Question: According to <URL>
> A GPS receiver must be locked on to the signal of at least three satellites to calculate a 2D position (latitude and longitude) and track movement. With four or more satellites in view, the receiver can determine the user's 3D position (latitude, longitude and altitude).
When exploring the GPS Exif from the attached image the altitude is 0m (0ft). This suggests to me that the 3D position lock was determined with four or more satellites although I'm reluctant to believe that the exact altitude is 0. Is it possible to rule out the possibility that the image was not taken with a 2D lock or even Wi-fi or cellular whereby the altitude value could perhaps default to 0?

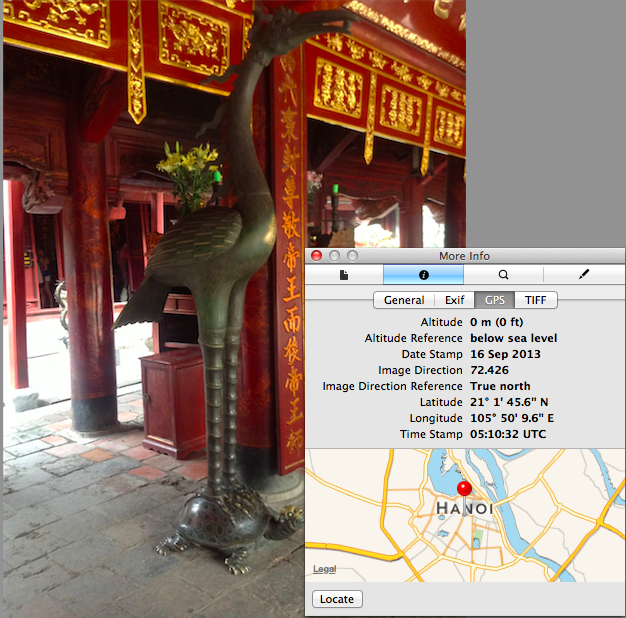
Answer: Many photo recording programs simply don't include the altitude when they include the GPS coordinates. They just leave it blank, at 0. I would simply assume the latitude isn't valid if the altitude is identically 0, the odds of that happening are quite low if you're actually recording data.